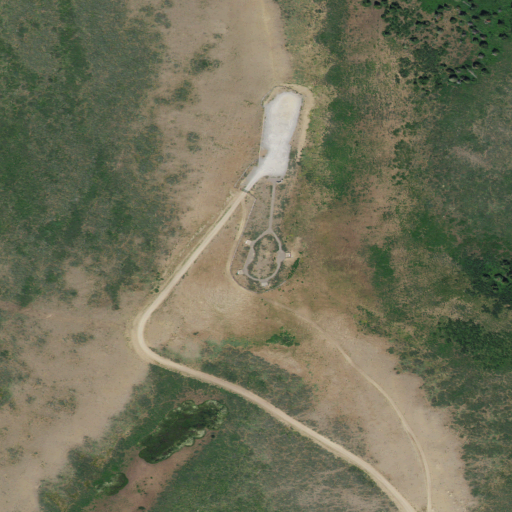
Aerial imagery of mountain in Idaho named Pike Mountain containing shrub, grassland, deciduous forest, and evergreen forest